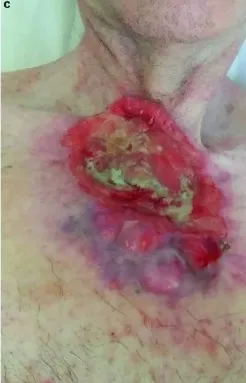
12 weeks of therapy.
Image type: medical_photograph (skin_photograph)